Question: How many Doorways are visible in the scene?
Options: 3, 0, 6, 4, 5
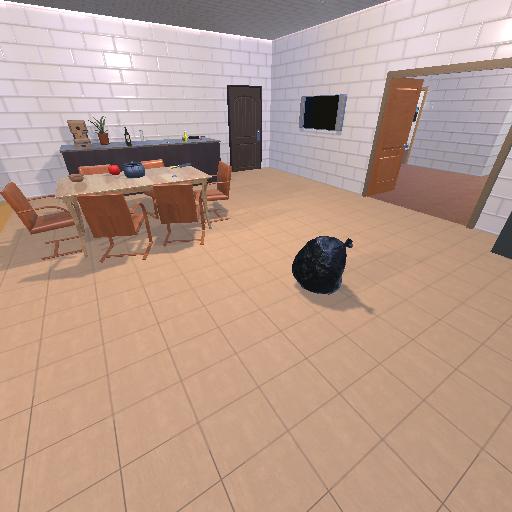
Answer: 3